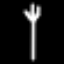
Label: fork